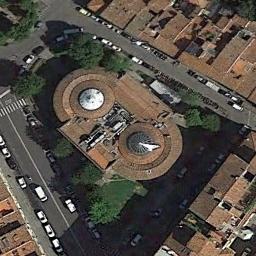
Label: church